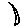
Label: moon